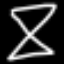
Label: hourglass